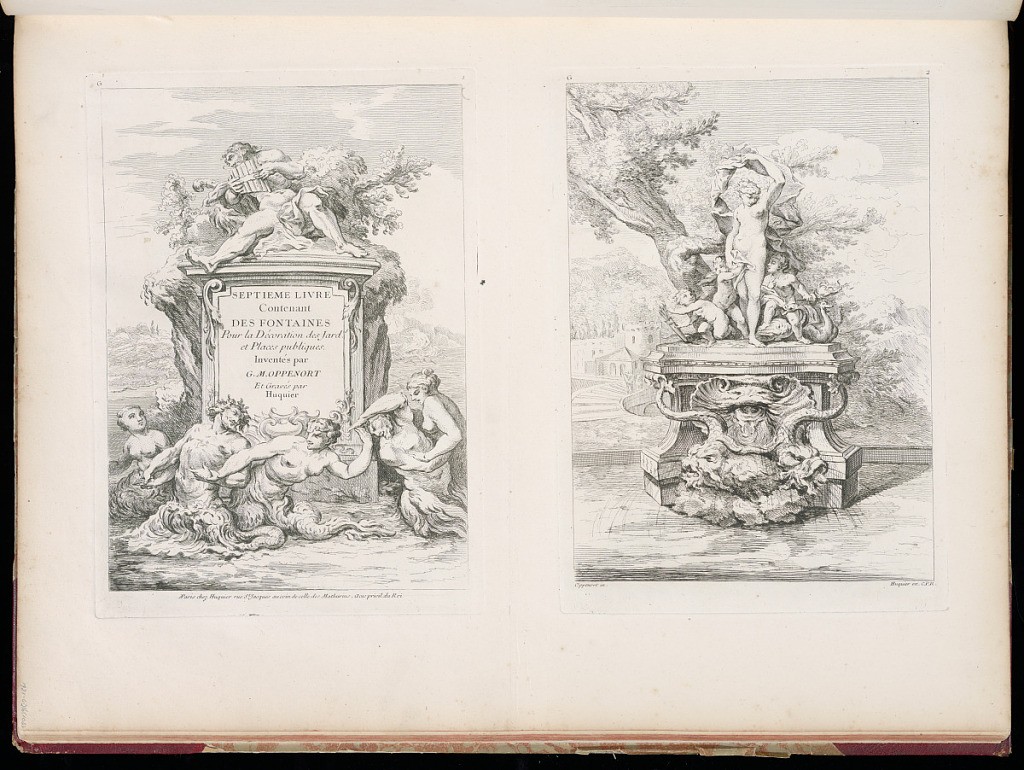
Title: Title Page
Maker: Gilles-Marie Oppenord, French, 1672–1742
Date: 1749-1761
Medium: Etching and engraving on laid paper
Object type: Bound print
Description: Page printed with two plates. The left plate features a pedestal with the title printed in the center, surrounded by anguipeds and topped with a man playing the pan pipes. The right plate features a fountain in a landscape. The fountain is in the form of a pedestal fronted with grotesque cartouche and topped by a sculpted nude woman holding a drape and surrounded by putti. Both plates are numbered; the plate on the right is signed.